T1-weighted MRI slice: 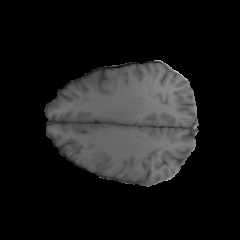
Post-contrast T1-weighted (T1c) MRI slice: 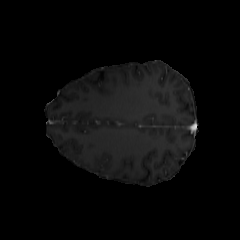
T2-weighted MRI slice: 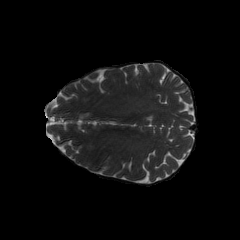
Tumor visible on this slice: no